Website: home-depot
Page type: delivery-shipping
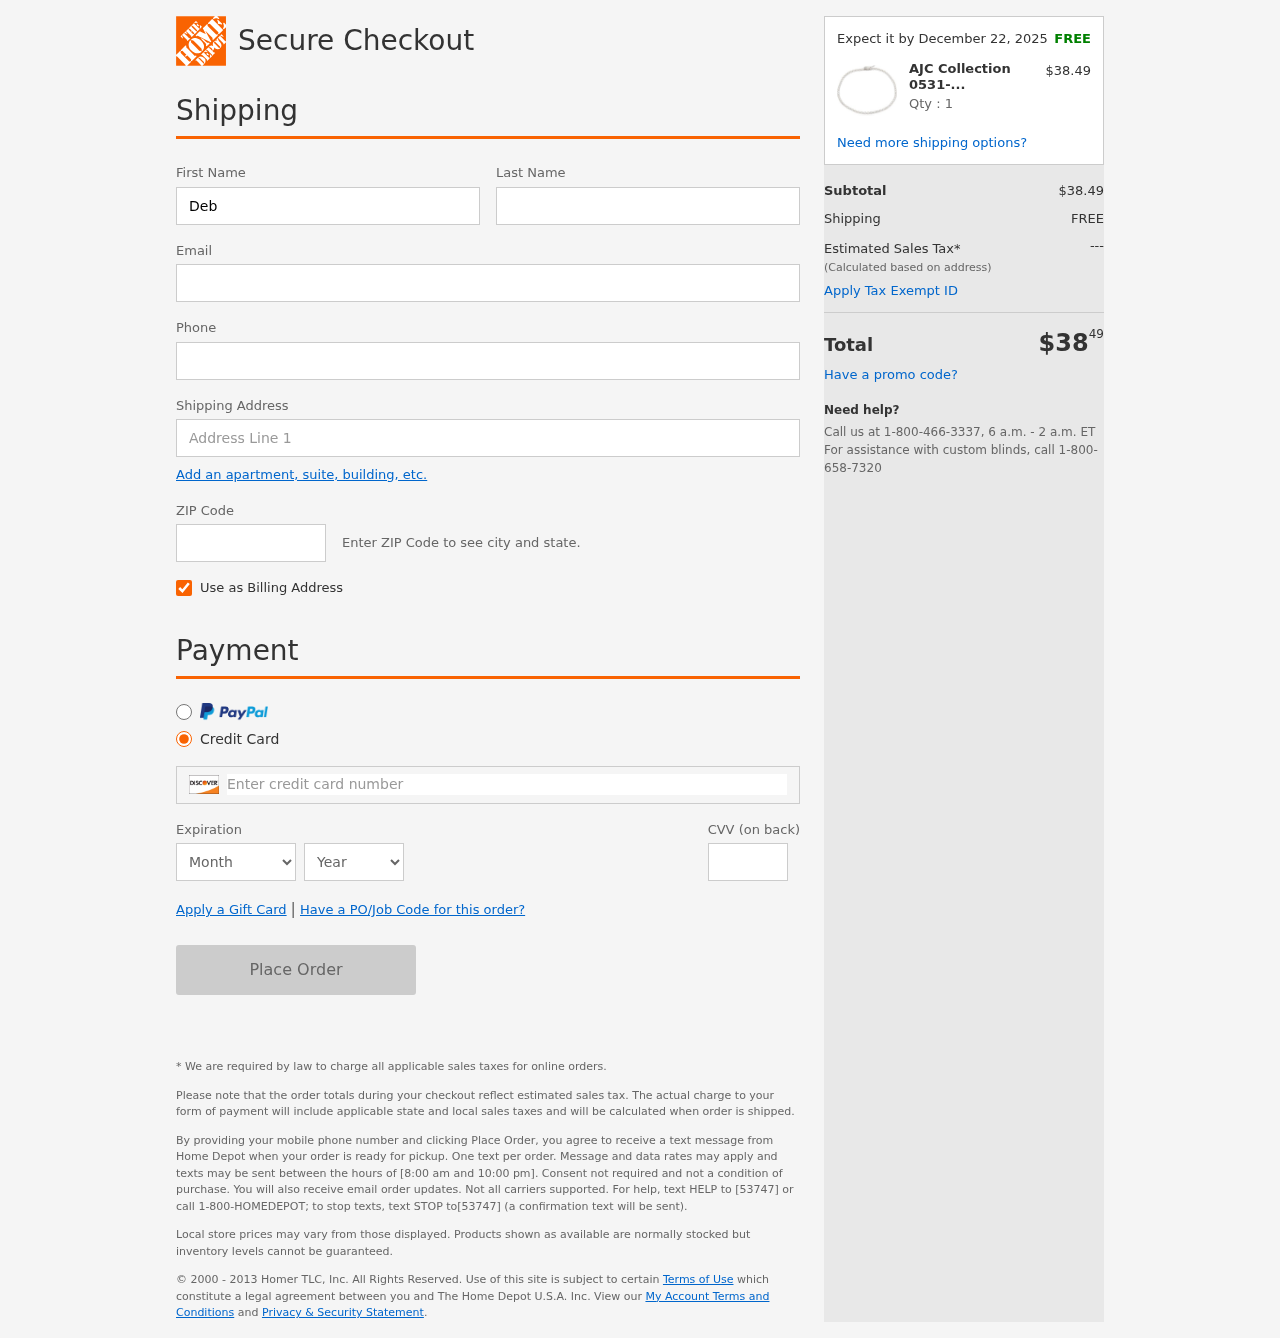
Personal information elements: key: PII_CARD_CVV
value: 546
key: PII_CARD_EXPIRY_MONTH
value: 03
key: PII_CARD_EXPIRY_YEAR
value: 28
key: PII_CARD_NUMBER
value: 6011 2845 7174 0756
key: PII_EMAIL
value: debrafrazier@gmail.com
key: PII_FIRSTNAME
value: Debra
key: PII_LASTNAME
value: Frazier
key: PII_PHONE
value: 9119204356
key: PII_POSTCODE
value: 17391
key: PII_STREET
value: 96707 Randy Mountain Suite 074
Product elements: key: PRODUCT1_NAME
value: AJC Collection 0531-6187-0012-0000 Diamond Platinum 850 Bracelet
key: PRODUCT1_PRICE
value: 38.49
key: PRODUCT1_QUANTITY
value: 1
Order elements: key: ORDER_DELIVERY_DATE
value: Expect it by December 22, 2025
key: ORDER_SUBTOTAL
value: $38.49
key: ORDER_SHIPPING_COST
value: FREE
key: ORDER_TOTAL
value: $3849